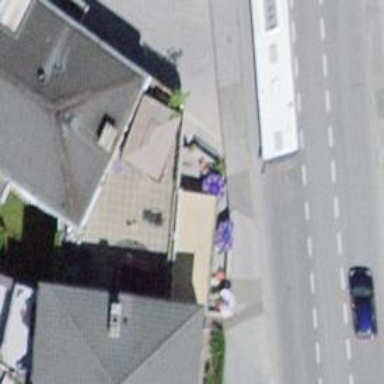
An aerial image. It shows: Bakery.